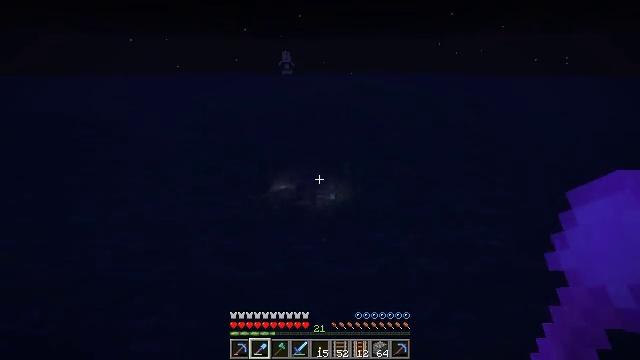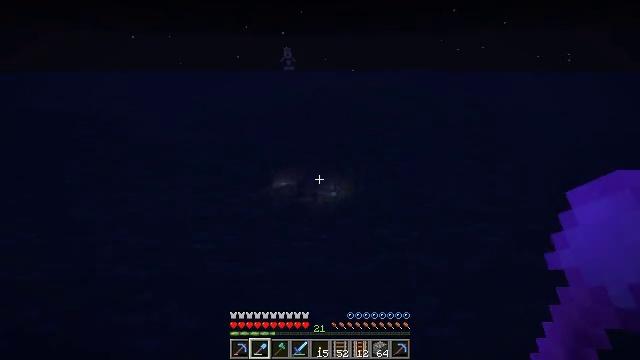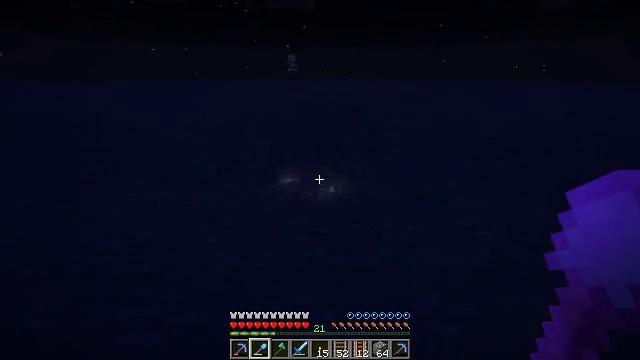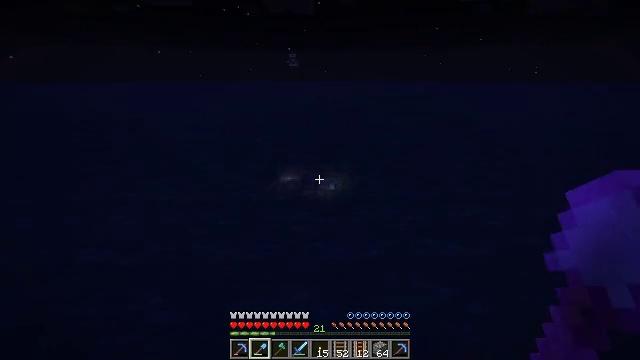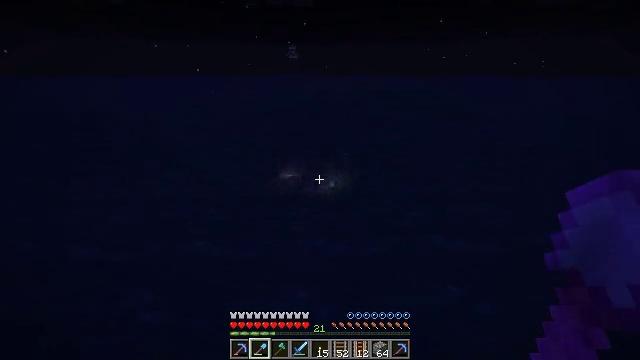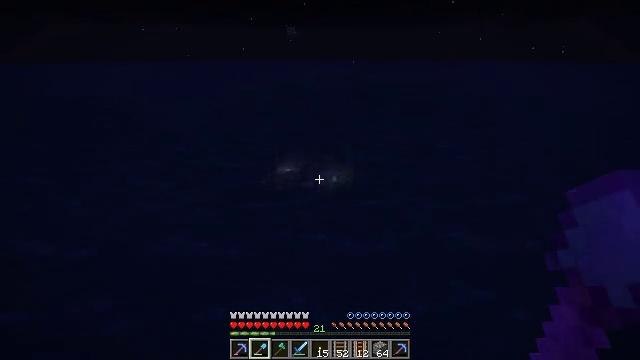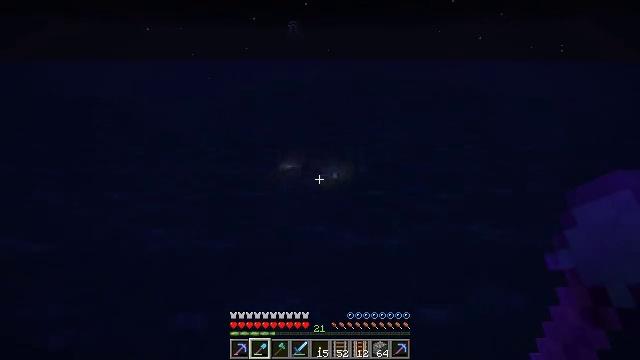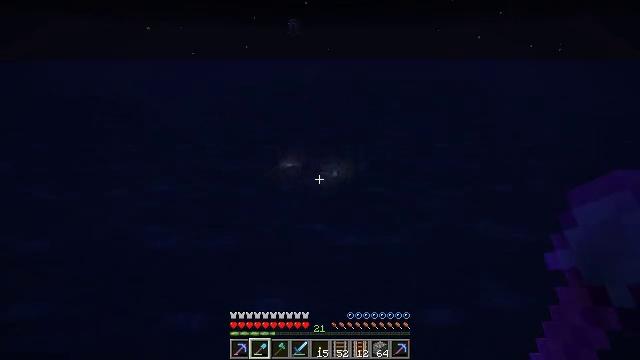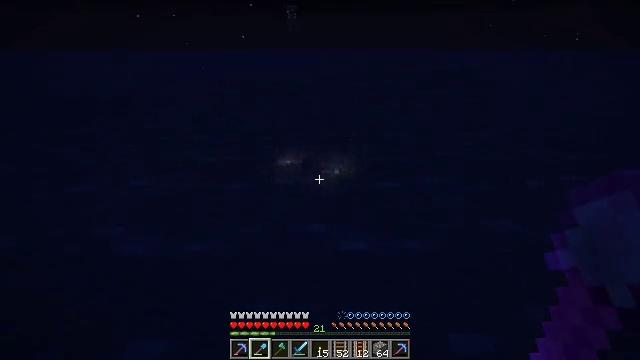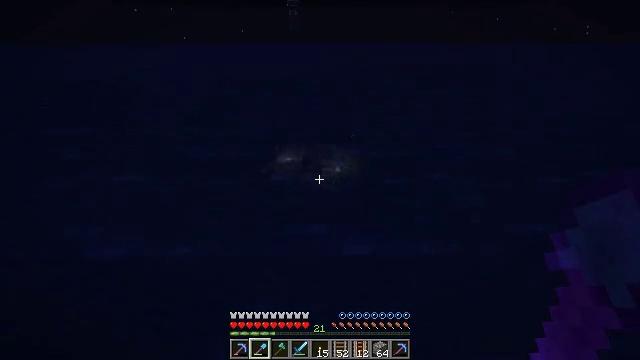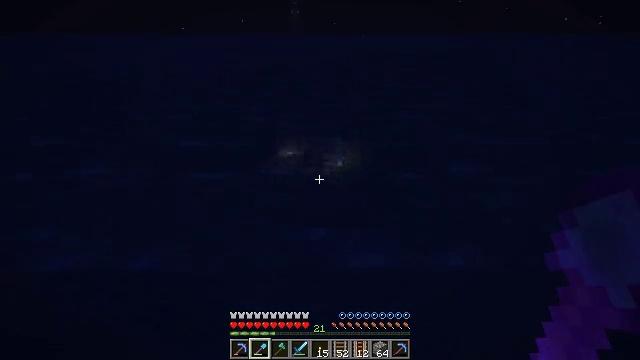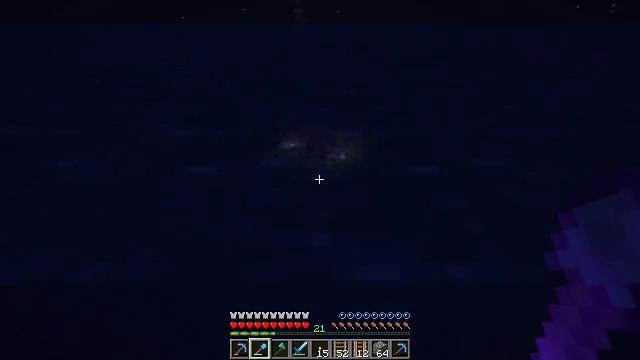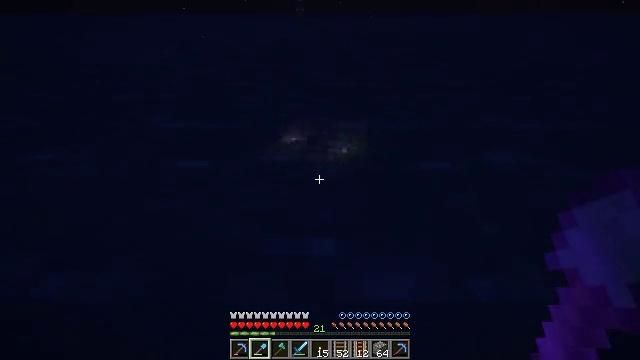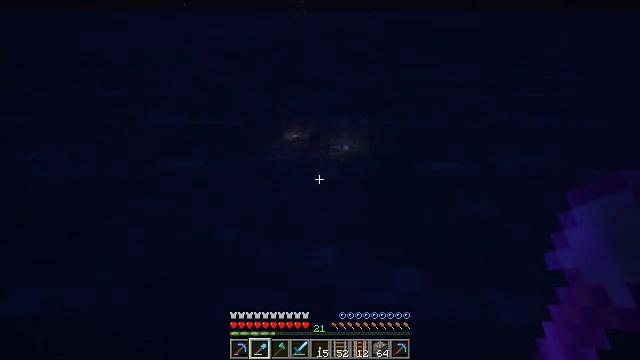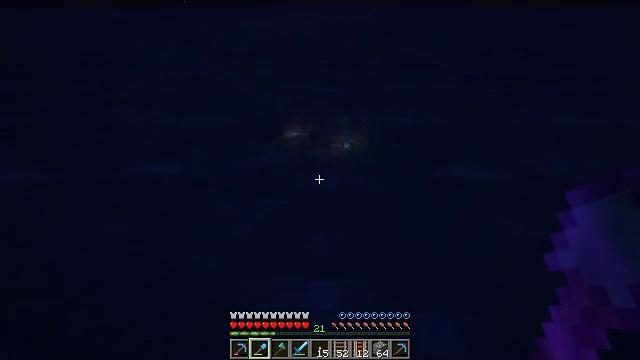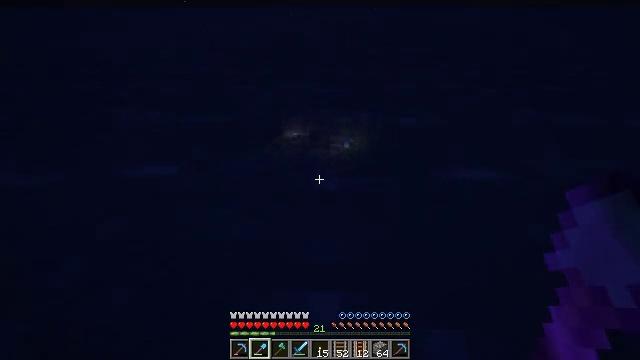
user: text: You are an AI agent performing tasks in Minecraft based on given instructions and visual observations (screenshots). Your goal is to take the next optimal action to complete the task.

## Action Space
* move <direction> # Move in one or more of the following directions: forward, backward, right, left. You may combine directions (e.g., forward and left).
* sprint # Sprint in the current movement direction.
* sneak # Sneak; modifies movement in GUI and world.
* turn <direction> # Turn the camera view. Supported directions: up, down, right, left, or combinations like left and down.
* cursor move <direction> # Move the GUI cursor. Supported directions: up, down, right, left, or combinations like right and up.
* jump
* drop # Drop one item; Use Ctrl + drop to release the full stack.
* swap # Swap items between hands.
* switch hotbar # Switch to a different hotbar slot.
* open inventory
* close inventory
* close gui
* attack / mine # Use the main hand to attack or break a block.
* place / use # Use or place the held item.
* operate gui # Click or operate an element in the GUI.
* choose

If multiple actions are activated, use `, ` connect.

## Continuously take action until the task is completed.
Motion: motion action
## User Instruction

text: Attack the sea lantern to retrieve it.
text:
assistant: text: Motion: move forward, sprint
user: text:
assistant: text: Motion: move forward, sprint
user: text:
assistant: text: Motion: move forward, sprint
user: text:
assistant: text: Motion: move forward, sprint
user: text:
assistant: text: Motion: move forward, sprint, turn down
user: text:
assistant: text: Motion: move forward, sprint
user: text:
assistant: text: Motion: move forward, sprint
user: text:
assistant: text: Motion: move forward, sprint
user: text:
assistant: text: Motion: move forward, sprint
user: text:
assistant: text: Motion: move forward, sprint, turn down
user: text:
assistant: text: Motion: move forward, sprint, turn down
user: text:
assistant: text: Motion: move forward, sprint, turn down
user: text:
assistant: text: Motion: move forward, sprint
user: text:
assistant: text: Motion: move forward, sprint
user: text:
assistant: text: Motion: move forward, sprint
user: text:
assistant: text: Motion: move forward, sprint
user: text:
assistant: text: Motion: move forward, sprint
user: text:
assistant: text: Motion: move forward, sprint
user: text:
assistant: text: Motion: move forward, sprint
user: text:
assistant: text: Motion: move forward, sprint
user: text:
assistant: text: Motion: move forward, sprint
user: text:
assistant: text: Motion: move forward, sprint
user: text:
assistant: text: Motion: move forward, sprint
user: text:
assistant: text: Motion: move forward, sprint
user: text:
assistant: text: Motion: move forward, sprint
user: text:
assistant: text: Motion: move forward, sprint
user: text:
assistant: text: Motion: move forward, sprint
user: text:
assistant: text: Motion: move forward, sprint
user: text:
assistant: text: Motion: move forward, sprint
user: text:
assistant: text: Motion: move forward, sprint